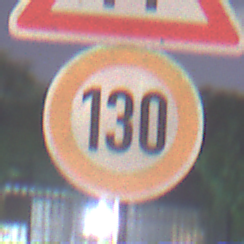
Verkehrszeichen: Geschwindigkeit130
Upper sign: VerengteFahrbahn
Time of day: Night
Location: Outdoor (Suburban)
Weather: PartlyCloudy
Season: NotSpecified
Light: Artificial